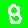
Digit: 8